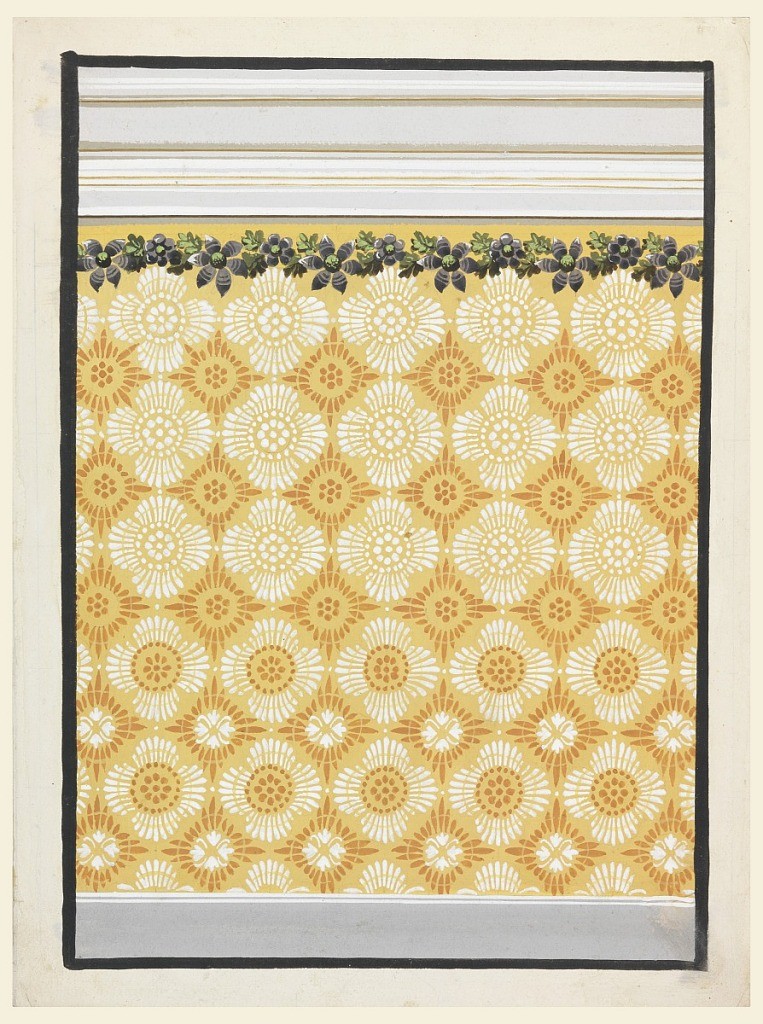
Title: Design for a Painted Wall Decoration, with Alternative Suggestions
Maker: Unknown, Austrian
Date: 1835–40
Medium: Brush and watercolor, gouache, graphite on heavy white wove paper
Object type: Drawing
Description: Design for a wall covering with rows of great petals alternating with staggered petal rosettes. A colorful green and purple garland trims the top. At the bottom, a gray strip indicates a dado while across the top alternating gray and white stripes indicate an entablature. The color way is ochre and white, with the pattern rendered in reverse at the bottom of the design. The entire design is bordered by a thick black line.